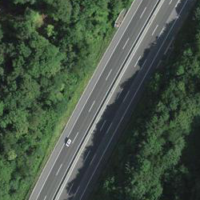
EUNIS habitat code: 57
Species observed at this site:
Milvus milvus
Corvus corone